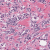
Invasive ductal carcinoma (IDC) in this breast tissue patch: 1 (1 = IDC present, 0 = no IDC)